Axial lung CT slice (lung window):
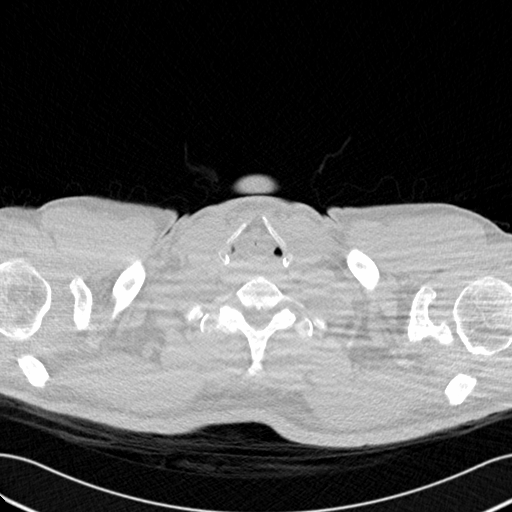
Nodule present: no